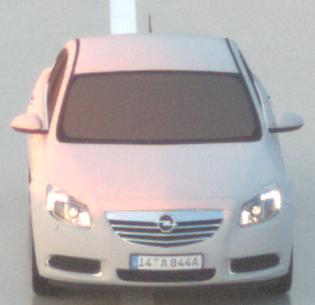
Make: Opel
Model: Insignia 1.6
Detailed model: Insignia (A) Notch Back
Model produced from: 2008/11
Model produced until: 2008/12
Doors: 4
Color: white
Road condition: wet road
Daytime: sunrise or sunset
Contrast: medium contrast